Question: I want to create a division with text on the left and an image on the right. The div is about 300px height. I'm trying out different ways but would prefer to follow standards for this kind of format. Thank you.

HTML
'''
<div id="early">
<h3> Napoleon's Origins </h3>
<br>
<br>
<p>Napoleon Bonaparte was born in his family's ancestral home on August 15, 1769.</p>
</div>
'''
CSS
'''
#early {
margin-right: 250px;
height: 250px;
background: url(../images/Napoleon_23yrs.jpg);
background-repeat: no-repeat;
background-position: right;
background-size: 160px 225px;
line-height: 3px;
}
'''
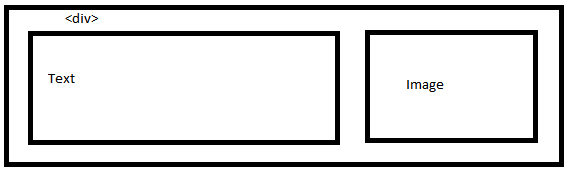
Answer: Create a div and apply display:inline-block to the paragraph tag. The image following will automatically align to the right of the text.
<URL>
---
'''
<div class="content">
<p>Napoleon Bonaparte was born in his family's ancestral home on August 15, 1769.</p>
<img src="DD1_mini.jpg"></img>
'''
'''
.content {height:300px; width:auto; }
.content p {display:inline-block; vertical-align:top;}
'''